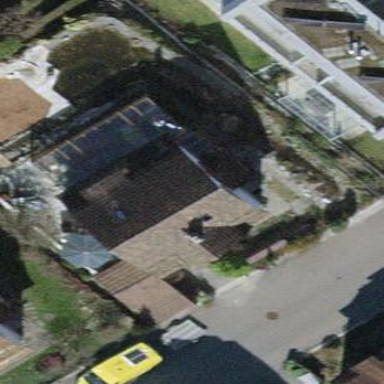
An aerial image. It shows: Building with tiled roof.